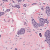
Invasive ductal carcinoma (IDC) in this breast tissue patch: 1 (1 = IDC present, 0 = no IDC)